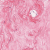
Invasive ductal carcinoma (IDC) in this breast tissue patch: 0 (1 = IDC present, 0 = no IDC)